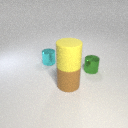
large brown rubber cylinder in front of small green metal cylinder